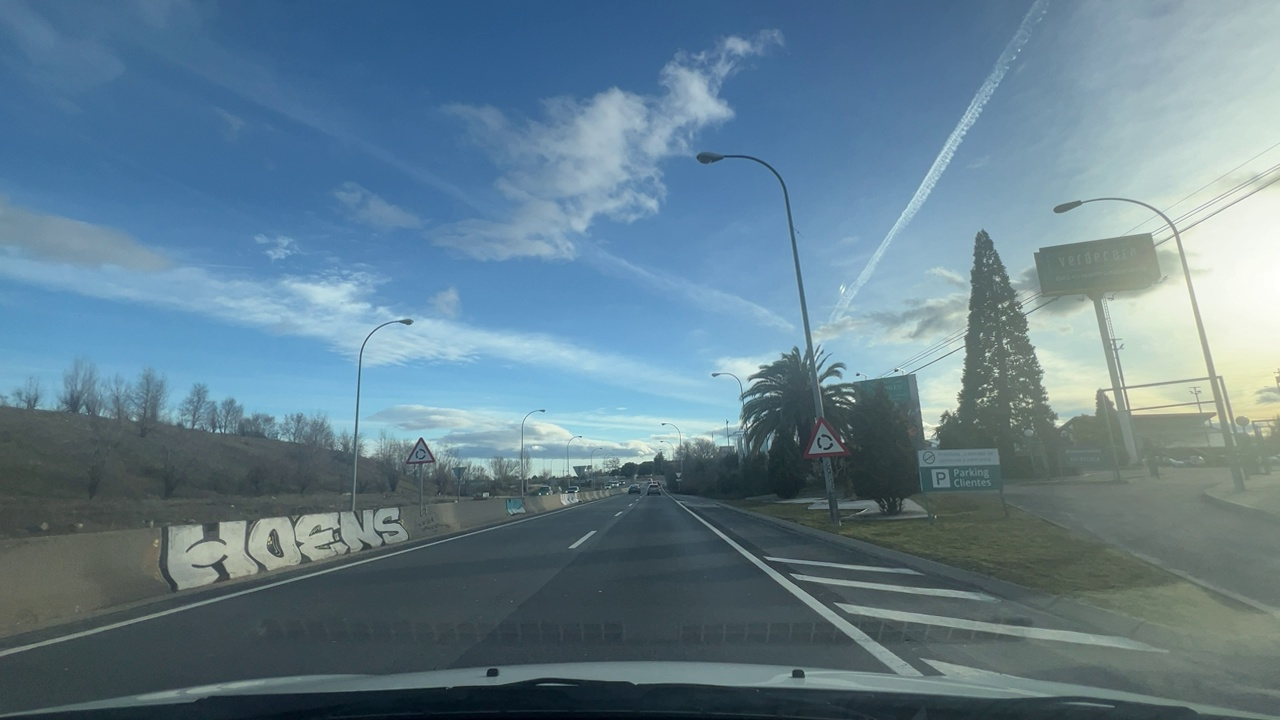
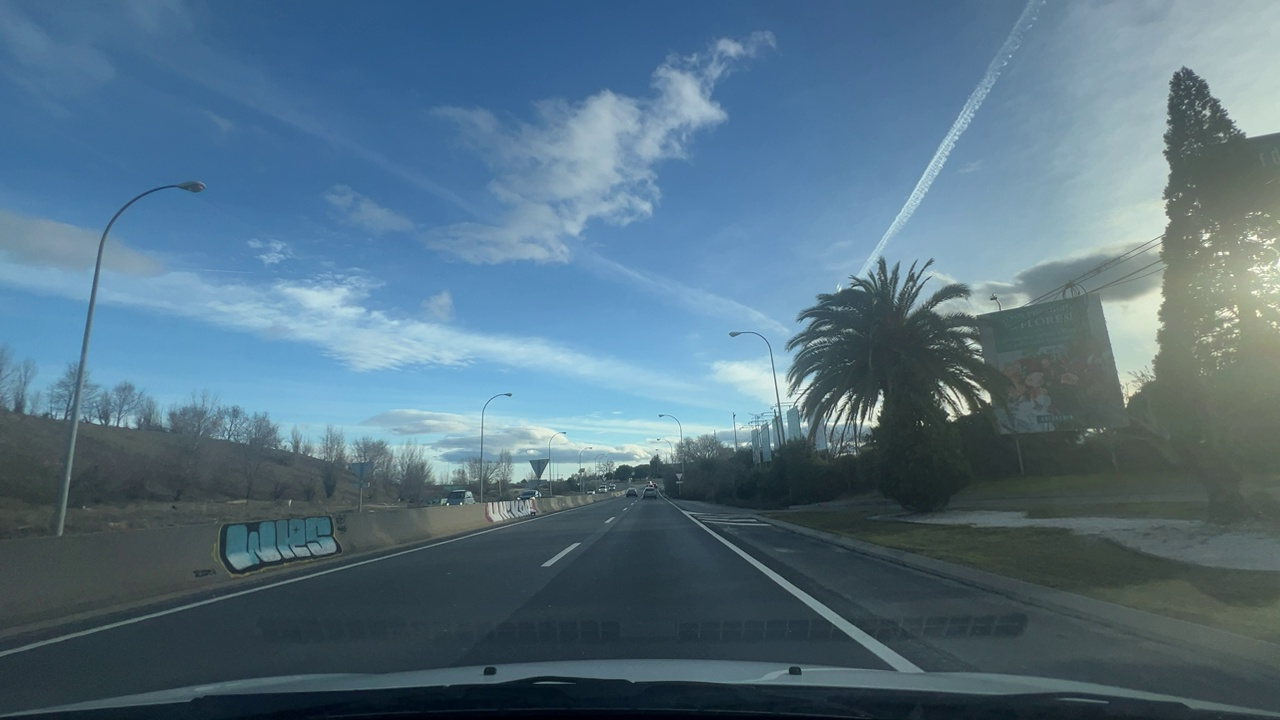
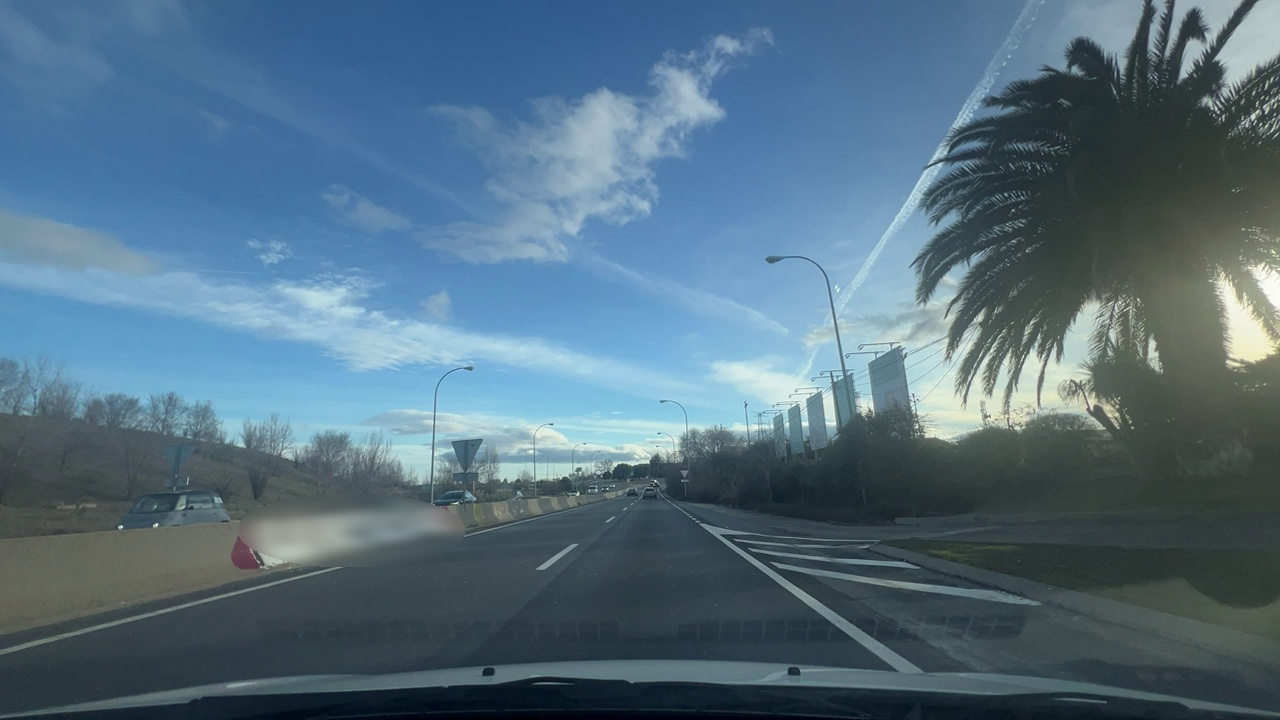
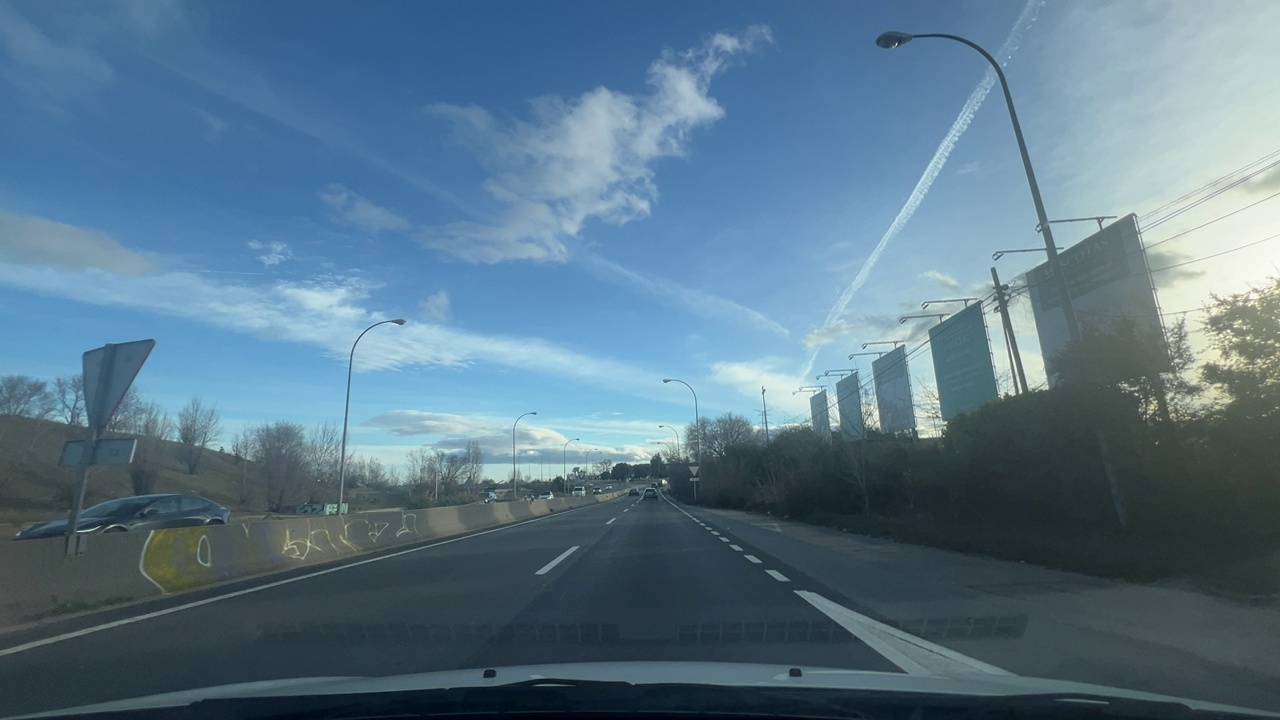
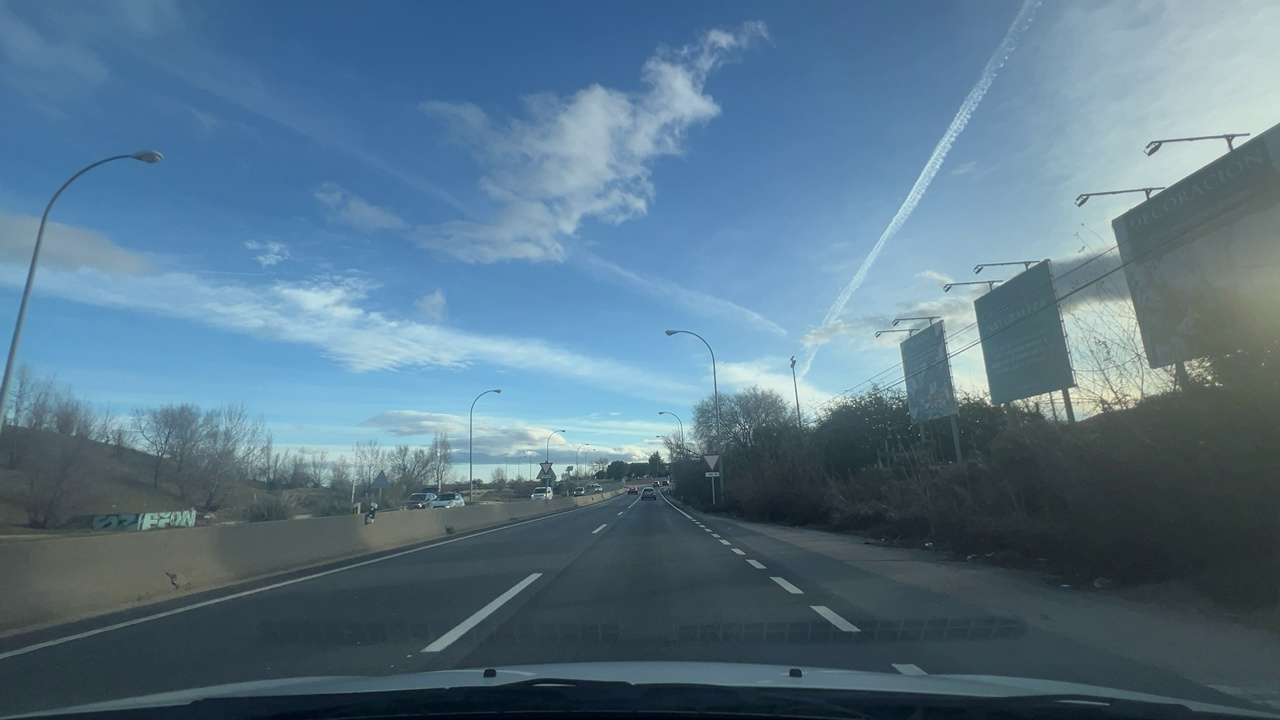
Situation: empty
Question: Is there any crossing object in the ego lane ahead?
Answer: No
Reasoning: No crossing objects are visible in the frames as the car is travelling alone in the highway

Situation: empty
Question: Are stopped vehicles present on the right adjacent side of the ego lane?
Answer: No
Reasoning: No stopped vehicles are visible in the frames as the car is travelling through a highway

Situation: empty
Question: Are stopped vehicles present on the left adjacent side of the ego lane?
Answer: No
Reasoning: There are no vehicles stopped in the left adjacent lane